Question: There is a strange problem in my heatmap plot, it has the white region, but I never specified white color.
'''
# cluster.in.da is my data
cluster.in.da <- t(scale(t(cluster.in.da)))
quantile.range <- quantile(cluster.in.da, probs = seq(0, 1, 0.01))
palette.breaks <- seq(quantile.range["5%"], quantile.range["95%"], 0.01)
color.palette <- colorRampPalette(c("green", "black", "blue"))(length(palette.breaks) - 1)
heatmap(cluster.in.da,scale="none",breaks=palette.breaks,col=color.palette)
'''
What does the white regions mean? I think it has something to do with my data, what could be the problem?
Thanks in advance.

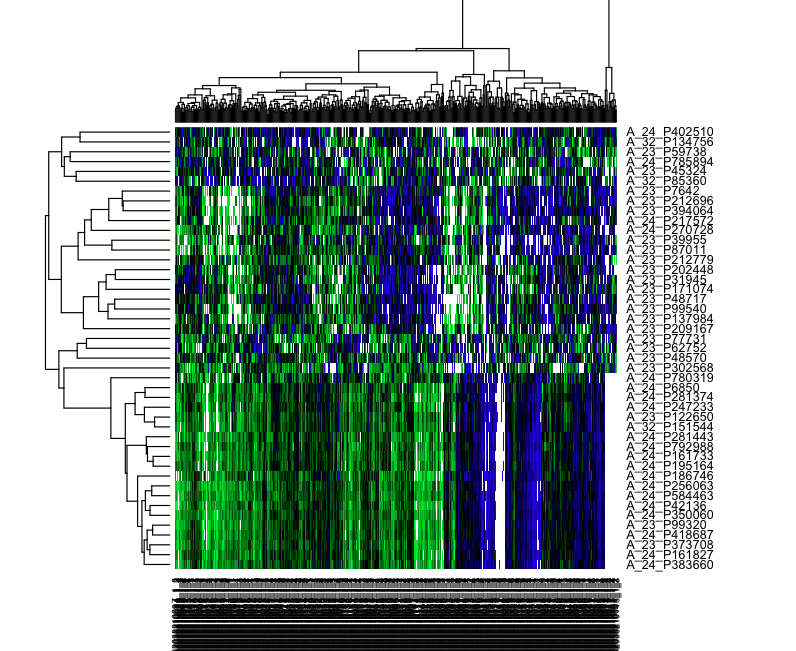
Answer: It's most likely because you set breaks from the 5-95% quantile limits. R doesn't know what colour to assign values outside this range. Example...
'''
#No NA's in the data
m <- matrix( rnorm(100) , nrow = 10 )
quantile.range <- quantile( m , probs = seq(0, 1, 0.01) )
palette.all <- seq( quantile.range["0%"], quantile.range["100%"], 0.01 )
palette.half <- seq( quantile.range["50%"], quantile.range["100%"], 0.01 )
color.palette <- colorRampPalette(c("green", "black", "blue"))(length(palette.all) -1)
h.all( m , scale="none",breaks=palette.all,col=color.palette)
'''

'''
color.palette <- colorRampPalette(c("green", "black", "blue"))(length(palette.half) -1)
h.all( m , scale="none",breaks=palette.half,col=color.palette)
'''